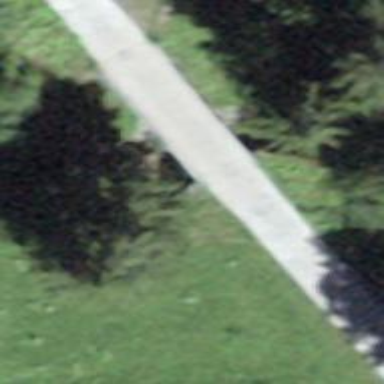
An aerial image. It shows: Unclassified road on bridge.